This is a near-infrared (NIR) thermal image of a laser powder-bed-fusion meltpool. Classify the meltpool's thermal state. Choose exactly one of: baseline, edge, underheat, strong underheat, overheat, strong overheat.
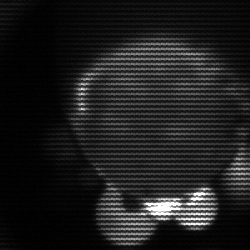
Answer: edge